Question: I have a FirefoxOS device, but a week ago I tried to grab a new update of the Marketplace app. For some reason it starts to update, but it does never complete. It keeps hanging in "Downloading Marketplace", and after a while it tells "Could not download Marketplace"
I tried several things, multiple times:
- - - - -
I also tried to find settings that might be related to updating apps, but I cannot find anything.

It seems to be in some kind of routine where it does not allow to download/update that app anymore, but I also cannot open it.
If anyone has good ideas, I love to hear it. Now I cannot download new apps anymore.
I use a model called , with software , platform version .
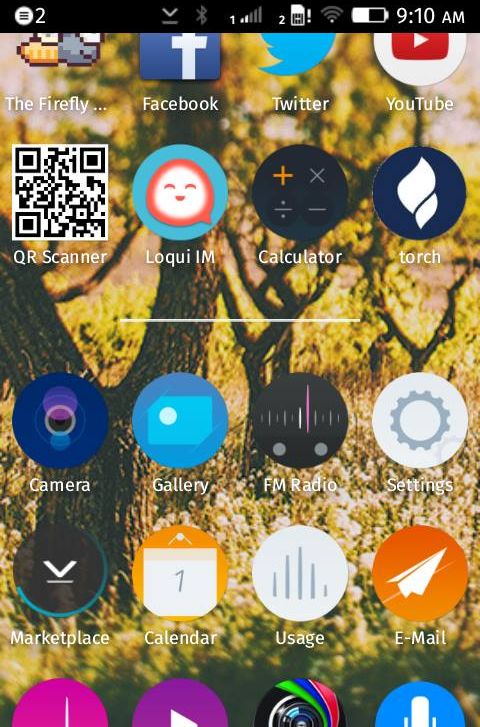
Answer: Some of the Prerelease versions affecting with this bug!Update the Firefox OS to the latest version and then try again. It will work then.